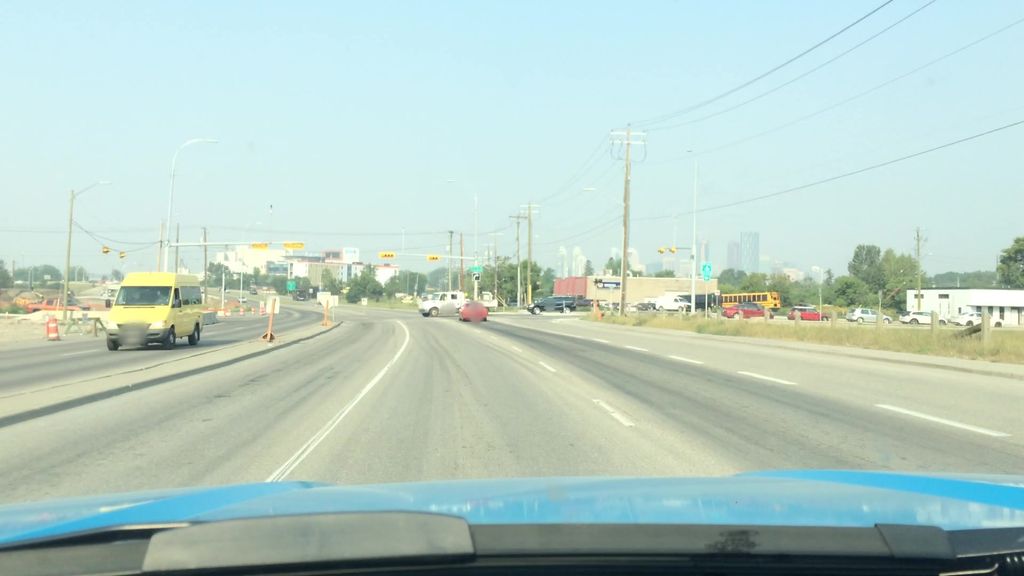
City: calgary